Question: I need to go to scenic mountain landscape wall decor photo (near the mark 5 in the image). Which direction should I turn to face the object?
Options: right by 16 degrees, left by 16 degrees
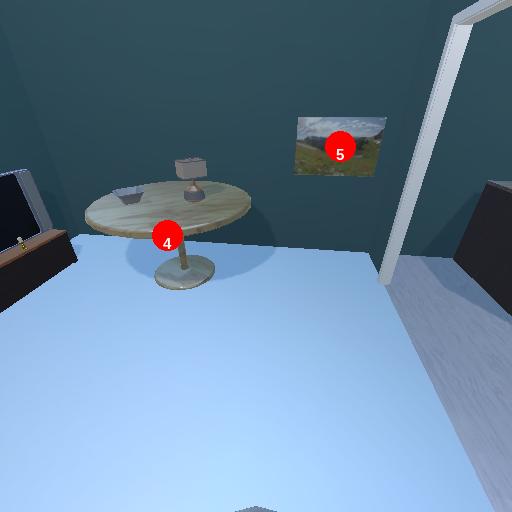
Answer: right by 16 degrees